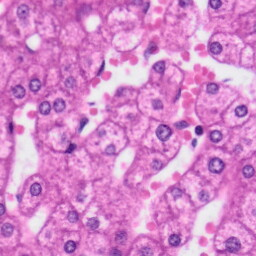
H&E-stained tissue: Liver